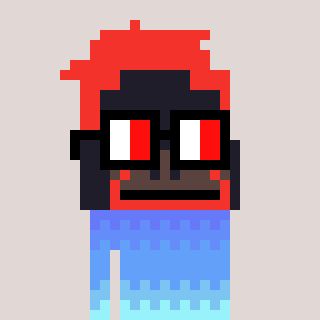
a pixel art character with square glasses with black frames and red eyes, a orangutan-shaped head and a red-colored body on a warm background